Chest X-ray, AP view. Patient: 69 years old, sex M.
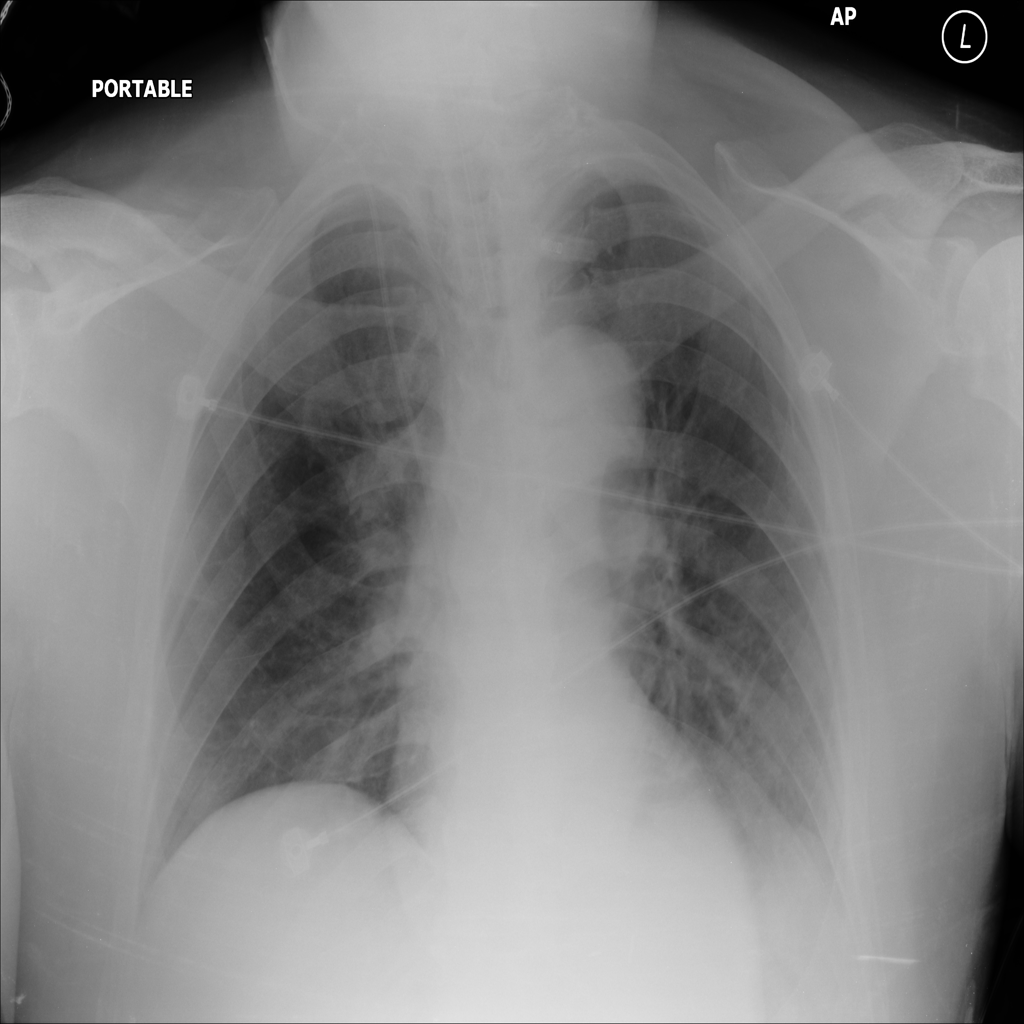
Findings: Effusion, Infiltration